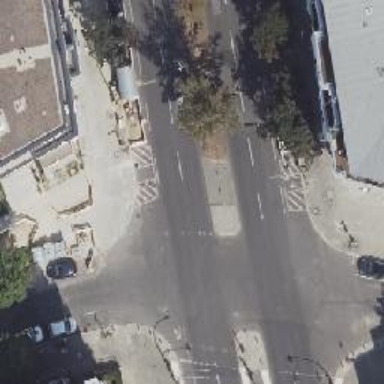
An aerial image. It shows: Asphalt footpath with unmarked crossing.